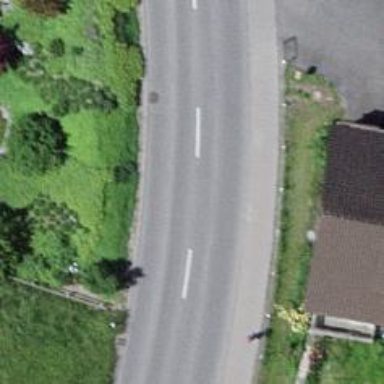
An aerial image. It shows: Primary road with asphalt surface.